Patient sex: M
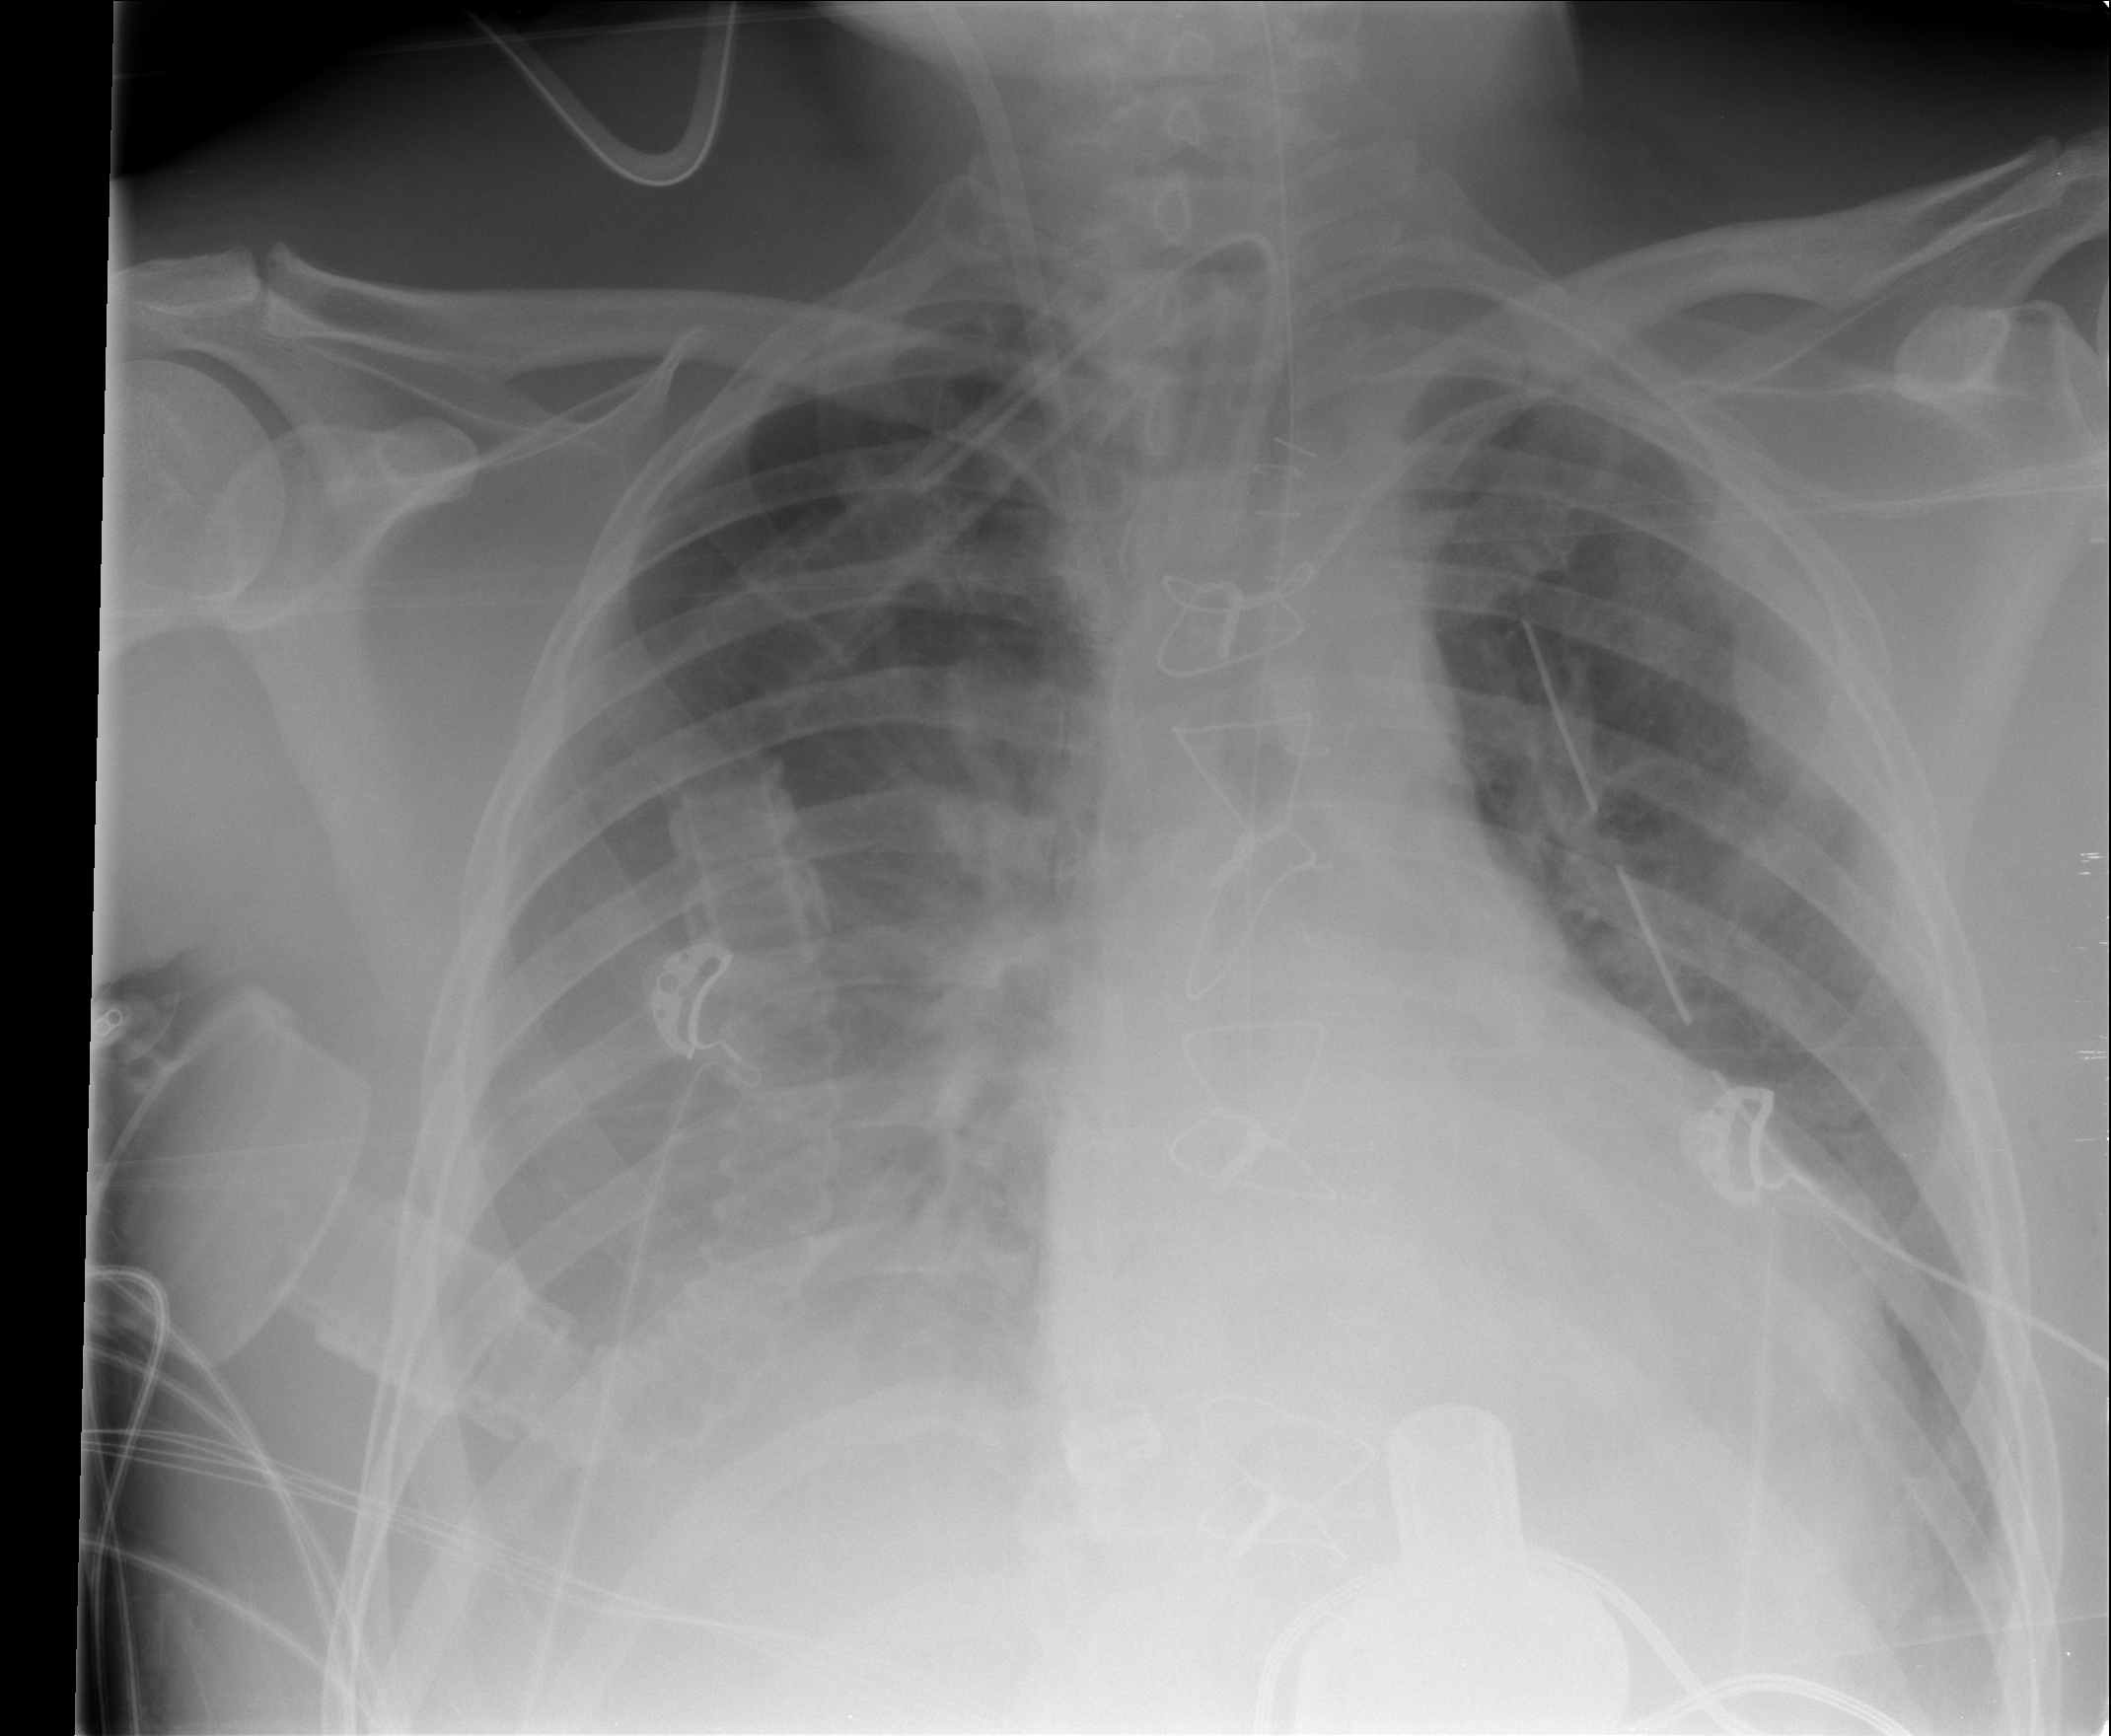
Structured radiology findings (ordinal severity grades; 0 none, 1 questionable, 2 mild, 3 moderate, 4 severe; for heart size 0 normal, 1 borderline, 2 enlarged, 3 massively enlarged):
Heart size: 2
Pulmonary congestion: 0
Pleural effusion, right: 3
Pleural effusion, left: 2
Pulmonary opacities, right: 0
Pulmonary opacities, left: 0
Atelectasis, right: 2
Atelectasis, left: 2